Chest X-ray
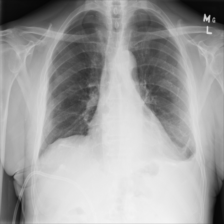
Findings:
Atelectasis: negative
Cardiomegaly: negative
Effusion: negative
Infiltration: negative
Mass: negative
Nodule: negative
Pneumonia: negative
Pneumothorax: negative
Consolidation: negative
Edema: negative
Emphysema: negative
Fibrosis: negative
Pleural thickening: negative
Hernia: negative